Question:
When I migrated from PC to another fresh PC I got this error. Can anyone help me?
*I'm using Nhibernate, ASP.NET MVC
'''
Unable to find the requested .Net Framework Data Provider. It may not
be installed. [ArgumentException: Unable to find the requested .Net
Framework Data Provider. It may not be installed.]
System.Data.Common.DbProviderFactories.GetFactory(String
providerInvariantName) +<PHONE>
NHibernate.Driver.ReflectionBasedDriver..ctor(String
providerInvariantName, String driverAssemblyName, String
connectionTypeName, String commandTypeName) +196
NHibernate.Driver.MySqlDataDriver..ctor() +66
[TargetInvocationException: Exception has been thrown by the target of
an invocation.] System.RuntimeTypeHandle.CreateInstance(RuntimeType
type, Boolean publicOnly, Boolean noCheck, Boolean& canBeCached,
RuntimeMethodHandleInternal& ctor, Boolean& bNeedSecurityCheck) +0
System.RuntimeType.CreateInstanceSlow(Boolean publicOnly, Boolean
skipCheckThis, Boolean fillCache, StackCrawlMark& stackMark) +138
System.Activator.CreateInstance(Type type, Boolean nonPublic) +105
System.Activator.CreateInstance(Type type) +12
NHibernate.Connection.ConnectionProvider.ConfigureDriver(IDictionary'2
settings) +180
[HibernateException: Could not create the driver from
NHibernate.Driver.MySqlDataDriver.]
NHibernate.Connection.ConnectionProvider.ConfigureDriver(IDictionary'2
settings) +429
NHibernate.Connection.ConnectionProviderFactory.NewConnectionProvider(IDictionary'2
settings) +467
NHibernate.Cfg.SettingsFactory.BuildSettings(IDictionary'2 properties)
+985 NHibernate.Cfg.Configuration.BuildSettings() +30 NHibernate.Cfg.Configuration.BuildSessionFactory() +50
gta.app.web.NHibernateSession.OpenSession(List'1 psHBMList) in
d:\Project\lianhuat\gta.app.web\Models\NHibernate\NHibernateSession.cs:22
gta.app.web.Controllers.SystemController.getT9010ById(String Password)
in d:\Project\lianhuat\gta.app.web\Controllers\SystemController.cs:965
gta.app.web.Controllers.SystemController.Login(DataSourceRequest
poRequest, String kdpUserID, String kdpPassword) in
d:\Project\lianhuat\gta.app.web\Controllers\SystemController.cs:980
lambda_method(Closure , ControllerBase , Object[] ) +238
System.Web.Mvc.ReflectedActionDescriptor.Execute(ControllerContext
controllerContext, IDictionary'2 parameters) +229
System.Web.Mvc.ControllerActionInvoker.InvokeActionMethod(ControllerContext
controllerContext, ActionDescriptor actionDescriptor, IDictionary'2
parameters) +35
System.Web.Mvc.Async.AsyncControllerActionInvoker.<BeginInvokeSynchronousActionMethod>b__36(IAsyncResult
asyncResult, ActionInvocation innerInvokeState) +39
System.Web.Mvc.Async.WrappedAsyncResult'2.CallEndDelegate(IAsyncResult
asyncResult) +67
System.Web.Mvc.Async.AsyncControllerActionInvoker.EndInvokeActionMethod(IAsyncResult
asyncResult) +42
System.Web.Mvc.Async.AsyncInvocationWithFilters.<InvokeActionMethodFilterAsynchronouslyRecursive>b__3c()
+72 System.Web.Mvc.Async.<>c__DisplayClass45.<InvokeActionMethodFilterAsynchronouslyRecursive>b__3e()
+386 System.Web.Mvc.Async.AsyncControllerActionInvoker.EndInvokeActionMethodWithFilters(IAsyncResult
asyncResult) +42
System.Web.Mvc.Async.<>c__DisplayClass28.<BeginInvokeAction>b__19()
+38 System.Web.Mvc.Async.<>c__DisplayClass1e.<BeginInvokeAction>b__1b(IAsyncResult
asyncResult) +186
System.Web.Mvc.Async.AsyncControllerActionInvoker.EndInvokeAction(IAsyncResult
asyncResult) +38
System.Web.Mvc.Controller.<BeginExecuteCore>b__1d(IAsyncResult
asyncResult, ExecuteCoreState innerState) +29
System.Web.Mvc.Async.WrappedAsyncVoid'1.CallEndDelegate(IAsyncResult
asyncResult) +65
System.Web.Mvc.Controller.EndExecuteCore(IAsyncResult asyncResult) +53
System.Web.Mvc.Async.WrappedAsyncVoid'1.CallEndDelegate(IAsyncResult
asyncResult) +36 System.Web.Mvc.Controller.EndExecute(IAsyncResult
asyncResult) +38
System.Web.Mvc.MvcHandler.<BeginProcessRequest>b__4(IAsyncResult
asyncResult, ProcessRequestState innerState) +44
System.Web.Mvc.Async.WrappedAsyncVoid'1.CallEndDelegate(IAsyncResult
asyncResult) +65
System.Web.Mvc.MvcHandler.EndProcessRequest(IAsyncResult asyncResult)
+38 System.Web.CallHandlerExecutionStep.System.Web.HttpApplication.IExecutionStep.Execute()
+657 System.Web.HttpApplication.ExecuteStep(IExecutionStep step, Boolean& completedSynchronously) +146
'''
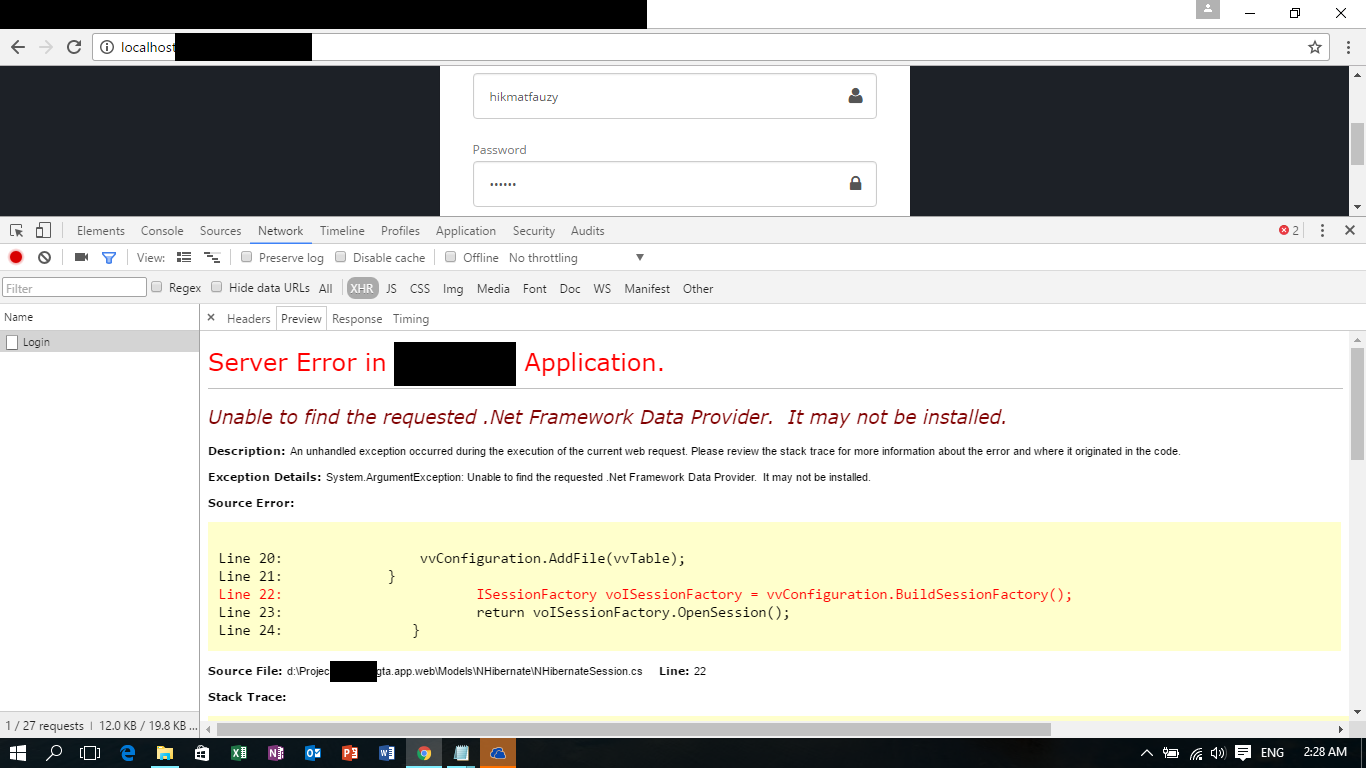
Answer: i got the answer, the problem solved after i already installed mysql connector .net. thanks anyone